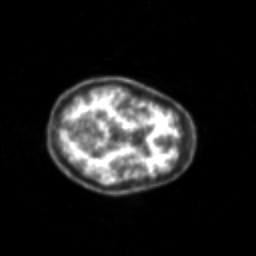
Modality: PET
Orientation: axial
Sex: female
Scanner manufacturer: siemens